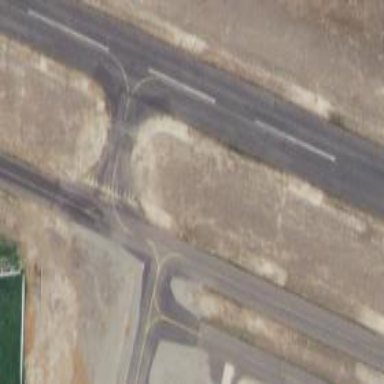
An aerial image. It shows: View of taxiway at the airport.